Current action and preconditions to check: trajectory_clear

Your task: For each precondition in the list above, predict whether it will hold at this action.

Consider the current scene as observed from the mobile robot's camera, and analyze the predicted future states of all dynamic agents (e.g., people, animals, vehicles, or any moving entities) within the NEXT SECOND.

IMPORTANT: Only answer "very likely" if you are absolutely certain—based on strong, clear evidence—that a dynamic agent will violate the precondition in the predicted future state. Do NOT answer "very likely" for unlikely, ambiguous, or low-probability risks.

Ask yourself for each precondition: Is there a high probability, with clear and convincing evidence, that the predicted future states of any dynamic agent will interfere with the predicted future state of the currently executing action within the NEXT SECOND, causing that precondition to fail?

Assess the risk level based on these predictions. Use "likely" or "very likely" if motions create a clear risk of interference.

Use "neutral" or "improbable" if agents are nearby but their predicted paths are clearly diverging or non-conflicting.

Failure Risk Categories: "very improbable", "improbable", "neutral", "likely", "very likely"

Answer Format: Output ONLY the probability_of_failure value from these categories: "very improbable", "improbable", "neutral", "likely", "very likely"

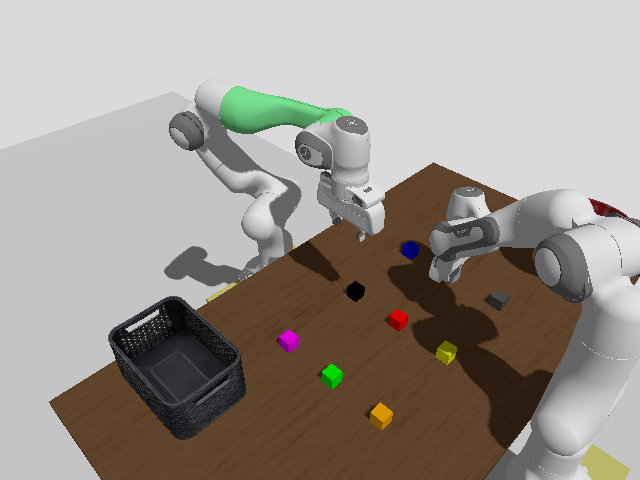

Answer: improbable